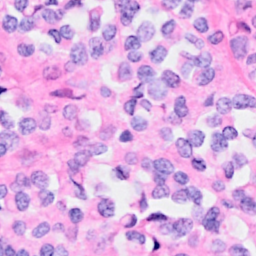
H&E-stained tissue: Breast